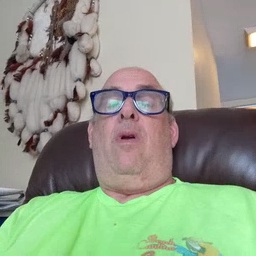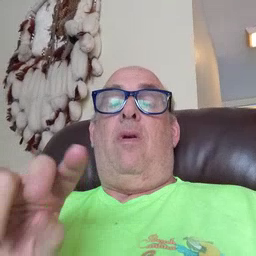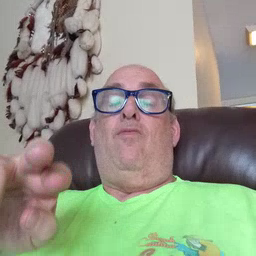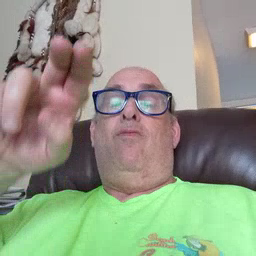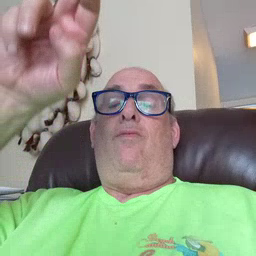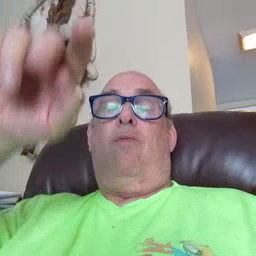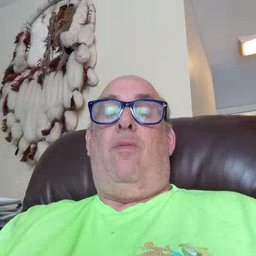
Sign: stairs